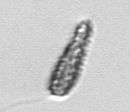
Label: Pseudochattonella_farcimen